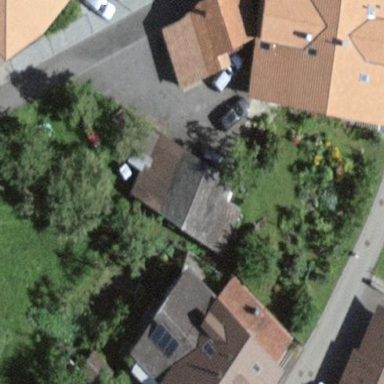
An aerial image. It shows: Shed.